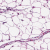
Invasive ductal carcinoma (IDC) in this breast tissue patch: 0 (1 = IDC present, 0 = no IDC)